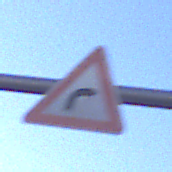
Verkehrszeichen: KurveRechts
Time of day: SunriseSunset
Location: Outdoor (Nature)
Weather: Clear
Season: NotSpecified
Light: Natural